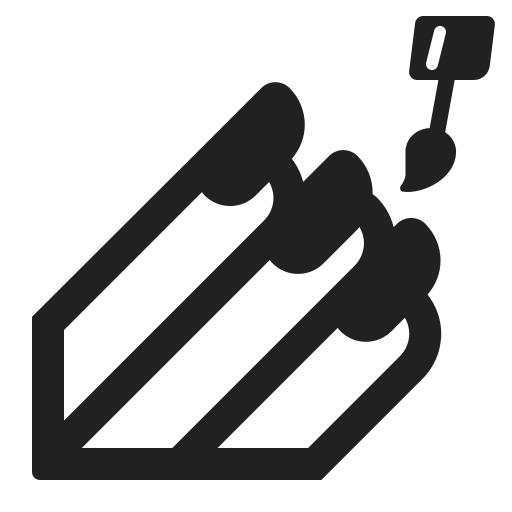
nail polish high contrast default